Field crop: maize
Growth stage: 2
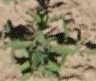
Species: atriplex